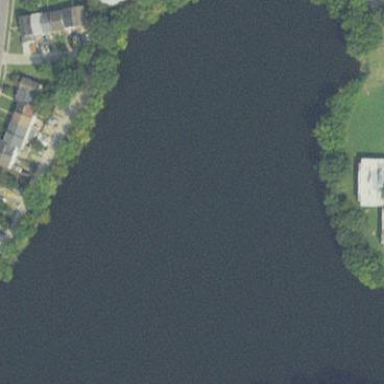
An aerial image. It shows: Beautiful lake surrounded by nature.